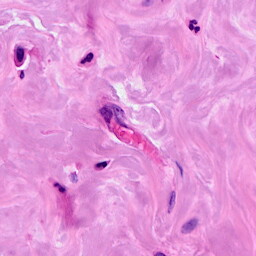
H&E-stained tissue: Breast